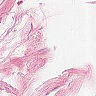
Metastatic tissue present: no